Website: macys
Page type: customer-info-address
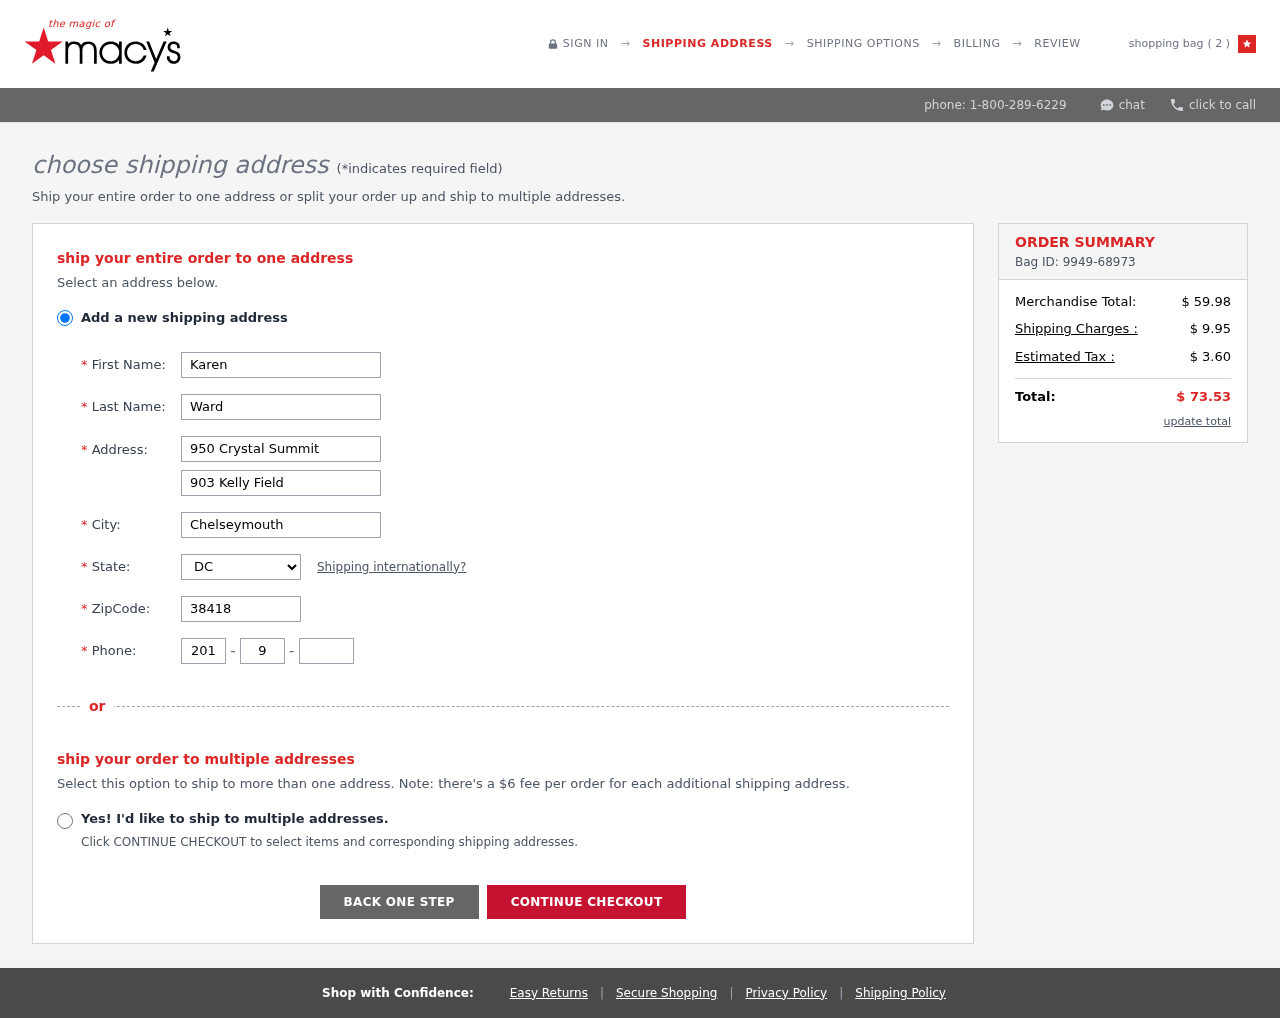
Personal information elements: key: PII_CITY
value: Chelseymouth
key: PII_FIRSTNAME
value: Karen
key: PII_LASTNAME
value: Ward
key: PII_PHONE_AREA
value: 201
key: PII_PHONE_PREFIX
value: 967
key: PII_PHONE_SUFFIX
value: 5069
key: PII_POSTCODE
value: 38418
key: PII_STATE_ABBR
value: DC
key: PII_STREET
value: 950 Crystal Summit
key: PII_STREET2
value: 903 Kelly Field
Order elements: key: ORDER_NUM_ITEMS
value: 2
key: ORDER_ID
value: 9949-68973
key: ORDER_SUBTOTAL
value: $ 59.98
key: ORDER_SHIPPING_COST
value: $ 9.95
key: ORDER_TAX
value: $ 3.60
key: ORDER_TOTAL
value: $ 73.53